Question: Route perfectly works well from POSTMAN chrome extension, with Angular it doesn't.
Well here goes my :
'''
var express = require('express');
var router = express.Router();
var app = express();
var bodyParser = require('body-parser')
var routes = require('./routes');
var connection = require('express-myconnection');
app.use(bodyParser.json()); // for parsing application/json
app.use(bodyParser.urlencoded({ extended: true })); // for parsing application/x-www-form-urlencoded
/** Serve our app on root path */
app.use('/', express.static('app'));
/** Login API */
app.post('/login', routes.login);
'''
And here goes :
'''
$http({
method: 'POST',
url: apiUrl + 'login',
headers: {
'Content-Type': 'application/x-www-form-urlencoded' // necessary for expressjs
},
transformRequest: function(obj) {
var str = [];
for (var p in obj) {
str.push(encodeURIComponent(p) + "=" + encodeURIComponent(obj[p]));
}
return str.join("&");
},
data: user
});
'''
Not sure whats wrong! This is what I get :

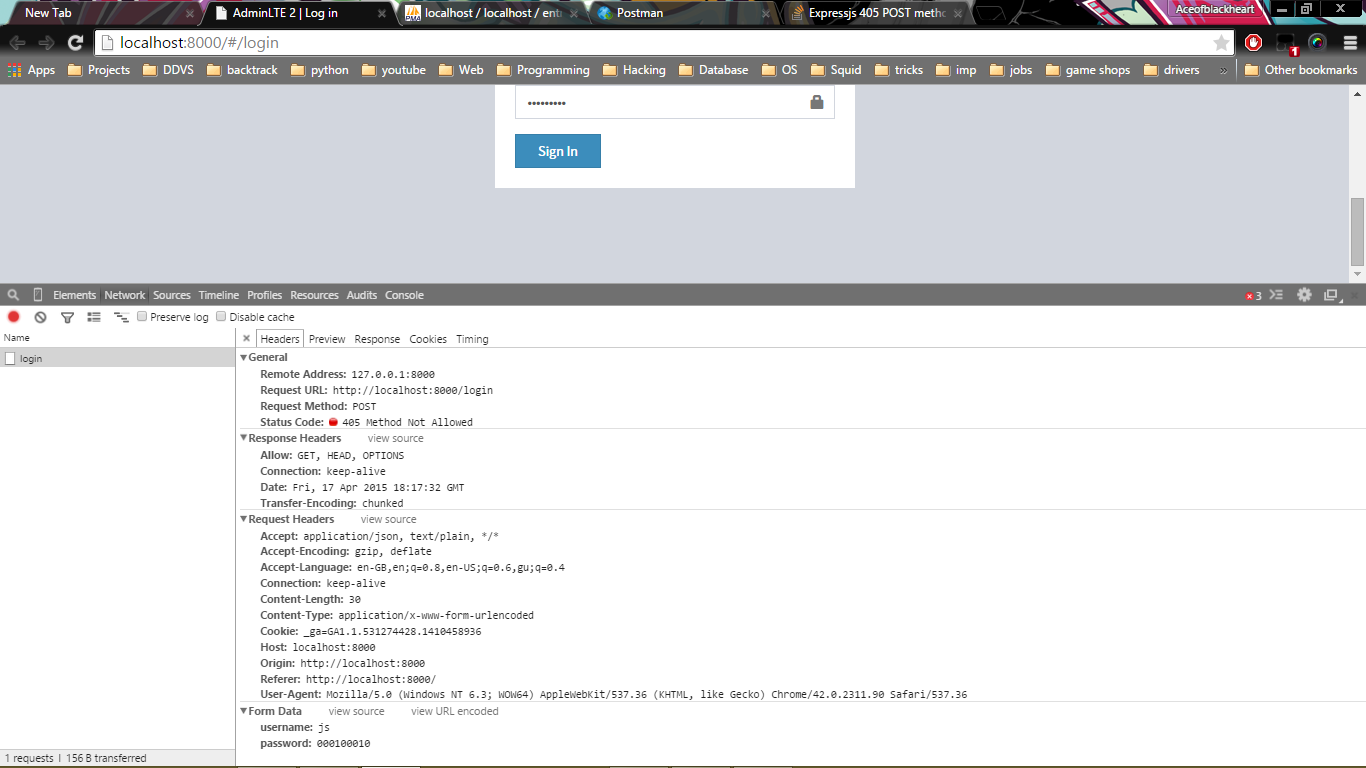
Answer: Try inspecting the headers and content for both requests, there's bound to be a difference between the two. Your response's 'Allow' header clearly does not include POST, so there might be some CORS issue going on there.